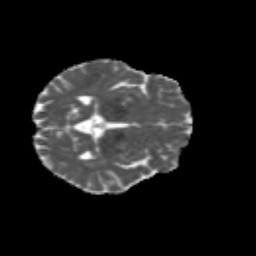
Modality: MD
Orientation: axial
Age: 56
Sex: male
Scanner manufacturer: siemens
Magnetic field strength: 3 T
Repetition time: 4.71 s
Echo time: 0.0906 s